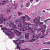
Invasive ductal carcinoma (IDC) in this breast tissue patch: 0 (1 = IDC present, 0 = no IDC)